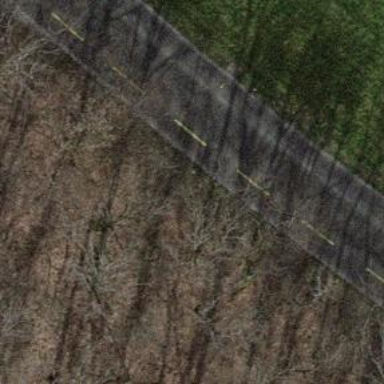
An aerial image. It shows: Asphalt road classified as tertiary.